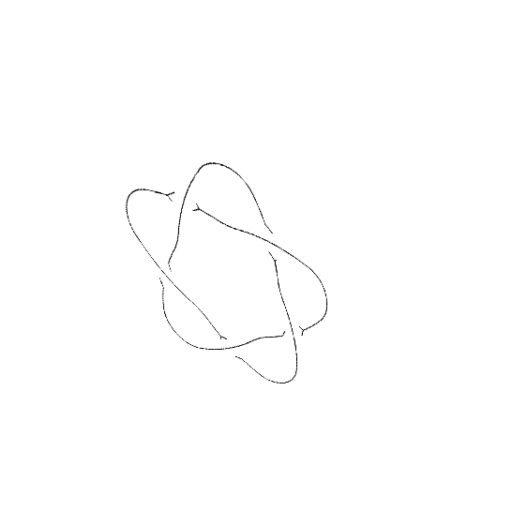
Crossing number: 5